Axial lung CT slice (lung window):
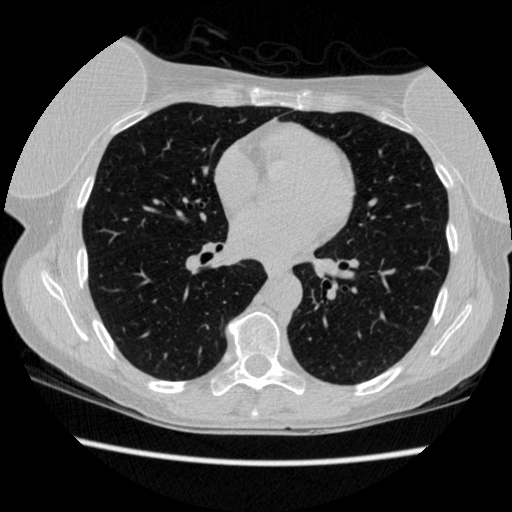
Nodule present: no